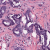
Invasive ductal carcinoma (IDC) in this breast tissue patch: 1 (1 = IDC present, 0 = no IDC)